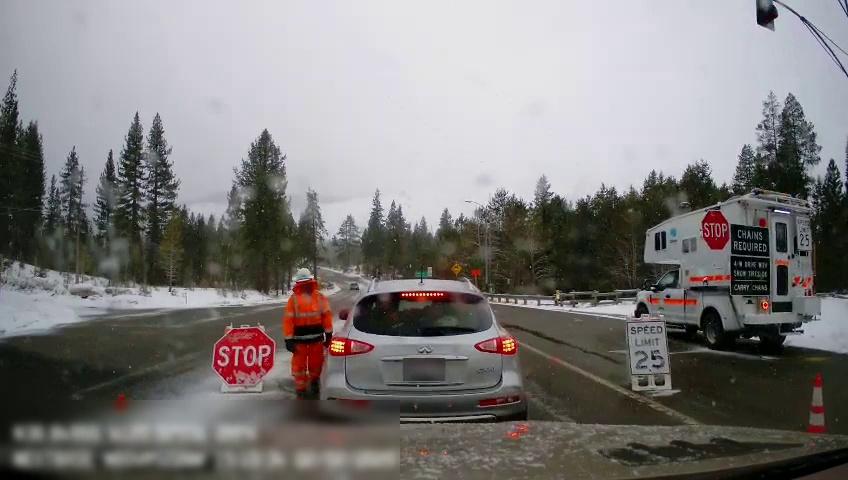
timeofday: Day
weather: Snowy
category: Drivable Space
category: Vehicles | Truck
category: Vehicles | SUV
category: Pedestrians
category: Lanes | Alternate Lane
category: Traffic | Lights
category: Traffic | Signs
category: Traffic | Signs
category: Traffic | Signs
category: Traffic | Signs
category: Traffic | Signs
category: Traffic | Signs
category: Traffic | Signs
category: Traffic | Signs
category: Traffic | Signs